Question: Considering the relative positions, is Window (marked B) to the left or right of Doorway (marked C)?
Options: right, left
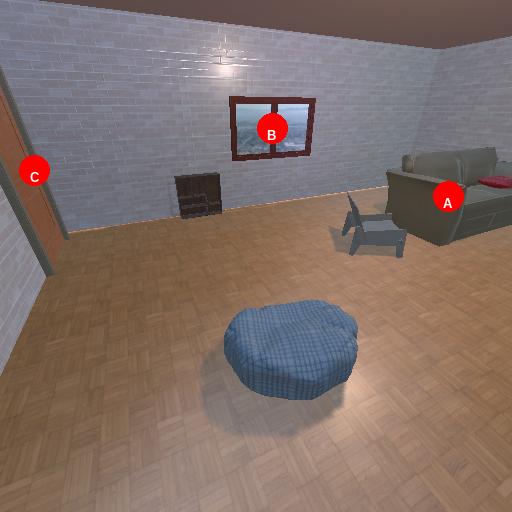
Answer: right